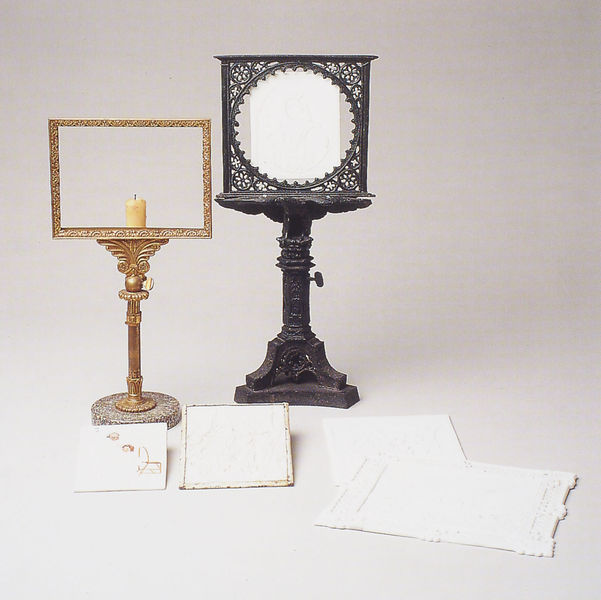
Titel: Lithophanien-Ensemble
Institution: Privatsammlung
Schlagwörter: flügel, fuß, schatten, weiß, lampe, licht, schwarz, tisch, rahmen, sockel, spiegel, boden, gold, rund, bilder, papier, kerze, kerzen, leuchter, metall, foto, fotografie, messing, zinn, eckig, stand, kerzenständer, wachs, ständer, schlüssel, durchbrochen, schmetterlich, weiß#schwarz